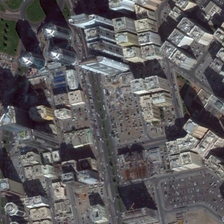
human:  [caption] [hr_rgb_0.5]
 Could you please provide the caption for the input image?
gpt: many buildings with parking lots are in a commercial area .

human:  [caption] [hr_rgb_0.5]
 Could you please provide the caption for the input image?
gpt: many buildings with parking lots are in a commercial area .

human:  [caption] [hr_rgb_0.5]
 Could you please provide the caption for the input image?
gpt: many buildings with parking lots are in a commercial area .

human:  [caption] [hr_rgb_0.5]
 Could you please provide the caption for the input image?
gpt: many buildings with parking lots are in a commercial area .

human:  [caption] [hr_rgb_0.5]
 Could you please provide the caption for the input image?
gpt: many buildings with parking lots are in a commercial area .